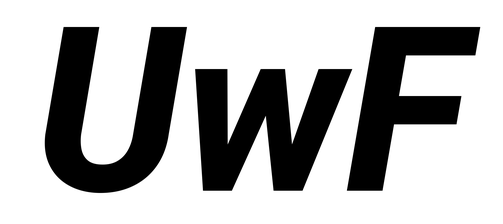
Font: Roboto-Italic_ExtraBold_Italic